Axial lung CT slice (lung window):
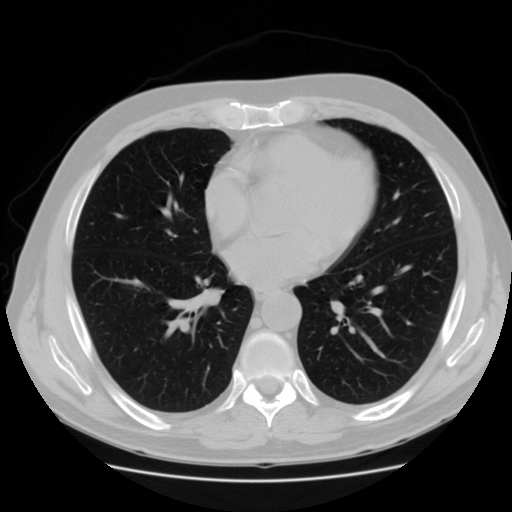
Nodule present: no